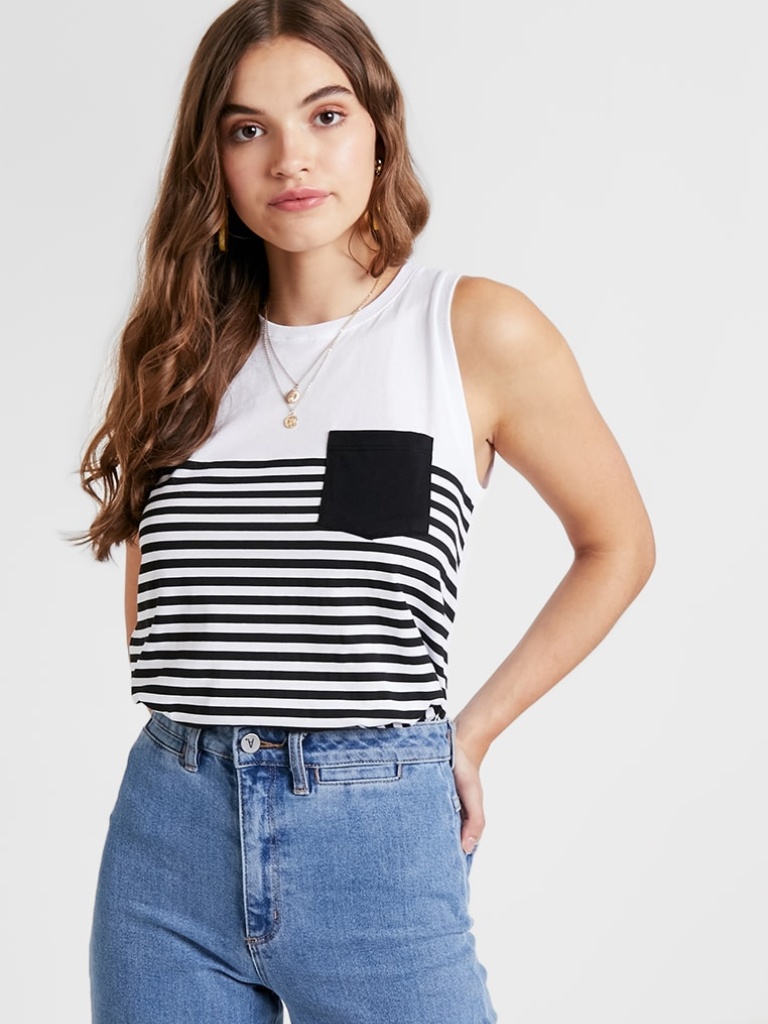
cotton relaxed sleeveless hip length French Tucked crew tank